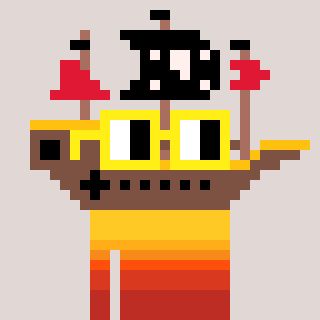
a pixel art character with square yellow glasses, a pirateship-shaped head and a grayscale-colored body on a warm background